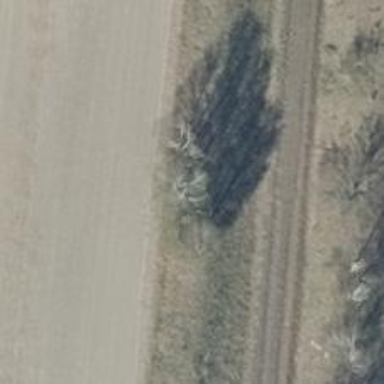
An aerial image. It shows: Deciduous tree with broadleaved leaves.